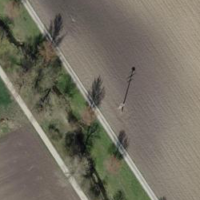
EUNIS habitat code: 52
Species observed at this site:
Euonymus europaeus
Filipendula ulmaria